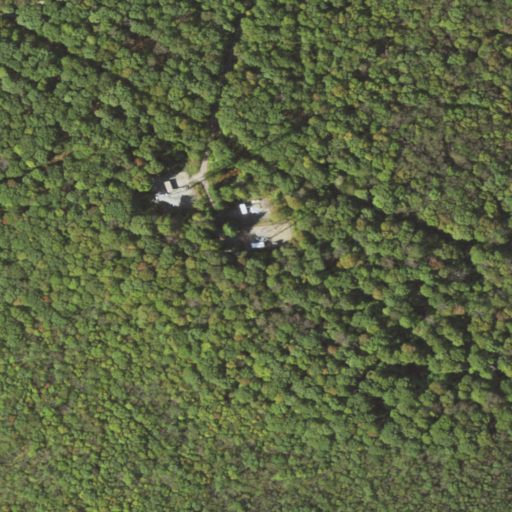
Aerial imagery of mountain in Pennsylvania named Bald Knob containing deciduous forest and open development